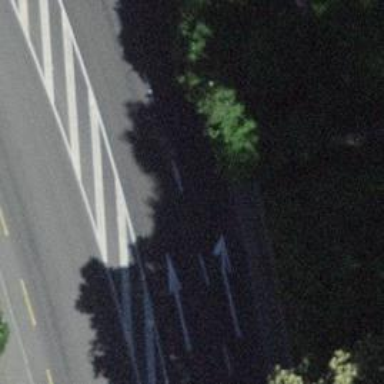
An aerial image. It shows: Road with steps.